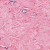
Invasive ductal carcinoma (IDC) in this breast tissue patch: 0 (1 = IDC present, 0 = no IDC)